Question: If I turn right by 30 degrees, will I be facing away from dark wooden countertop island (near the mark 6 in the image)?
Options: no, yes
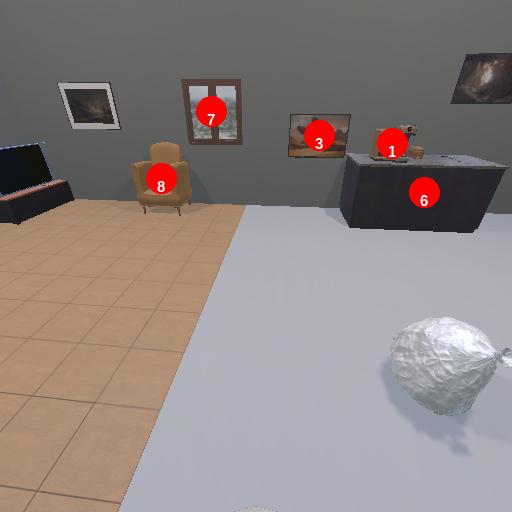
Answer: no